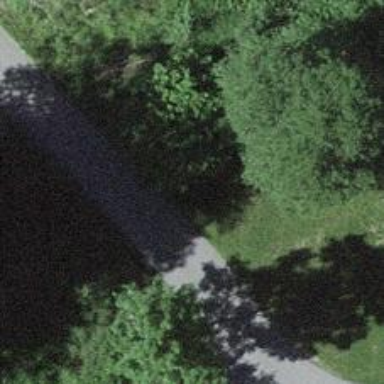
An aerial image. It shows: Culvert tunnel.